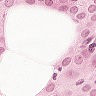
Metastatic tissue present: yes